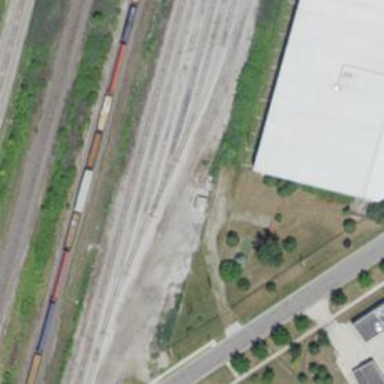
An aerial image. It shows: Railway yard in service.